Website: ulta-beauty
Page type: address-validator
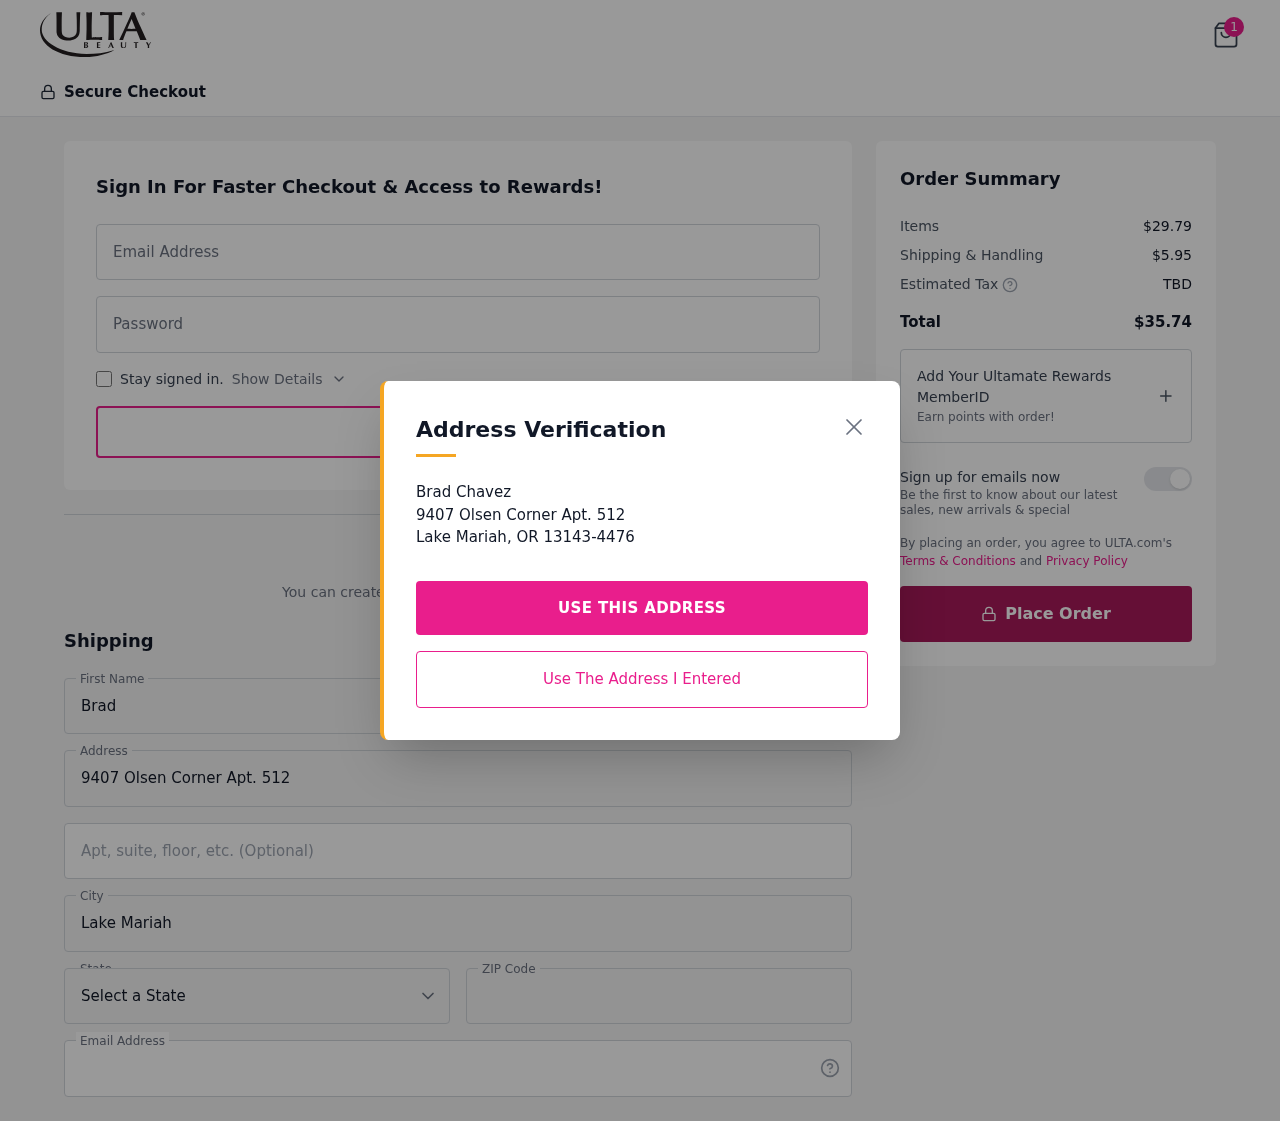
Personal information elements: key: PII_CITY
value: Lake Mariah
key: PII_EMAIL
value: bradchavez@hotmail.com
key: PII_FIRSTNAME
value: Brad
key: PII_LASTNAME
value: Chavez
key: PII_POSTCODE
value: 13143
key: PII_STATE_ABBR
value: OR
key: PII_STREET
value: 9407 Olsen Corner Apt. 512
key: PII_STREET2
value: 9407 Olsen Corner Apt. 512
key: PII_FULLNAME2
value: Brad Chavez
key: PII_CITY2
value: Lake Mariah
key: PII_STATE_ABBR2
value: OR
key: PII_POSTCODE_FULL
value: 13143
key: PII_POSTCODE_EXT
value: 4476
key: PII_POSTCODE_NUMERIC
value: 13143
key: PII_POSTCODE_EXT_NUMERIC
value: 4476
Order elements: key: ORDER_NUM_ITEMS
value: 1
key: ORDER_SUBTOTAL
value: $29.79
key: ORDER_SHIPPING_COST
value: $5.95
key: ORDER_TOTAL
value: $35.74